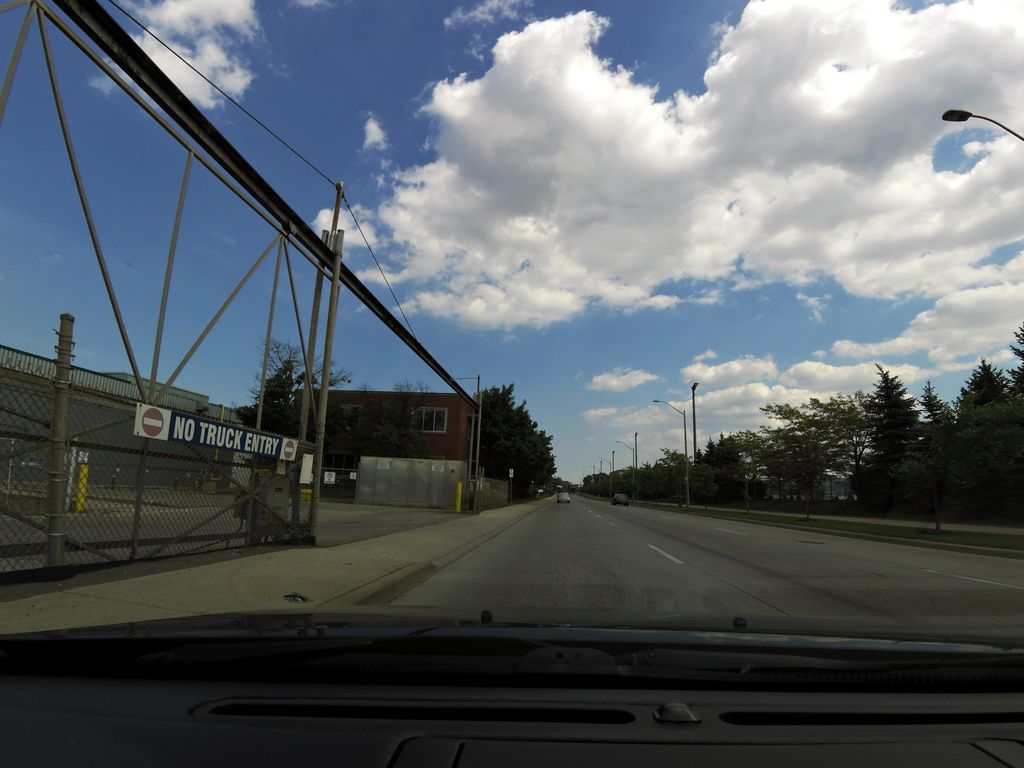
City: hamilton